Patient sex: M
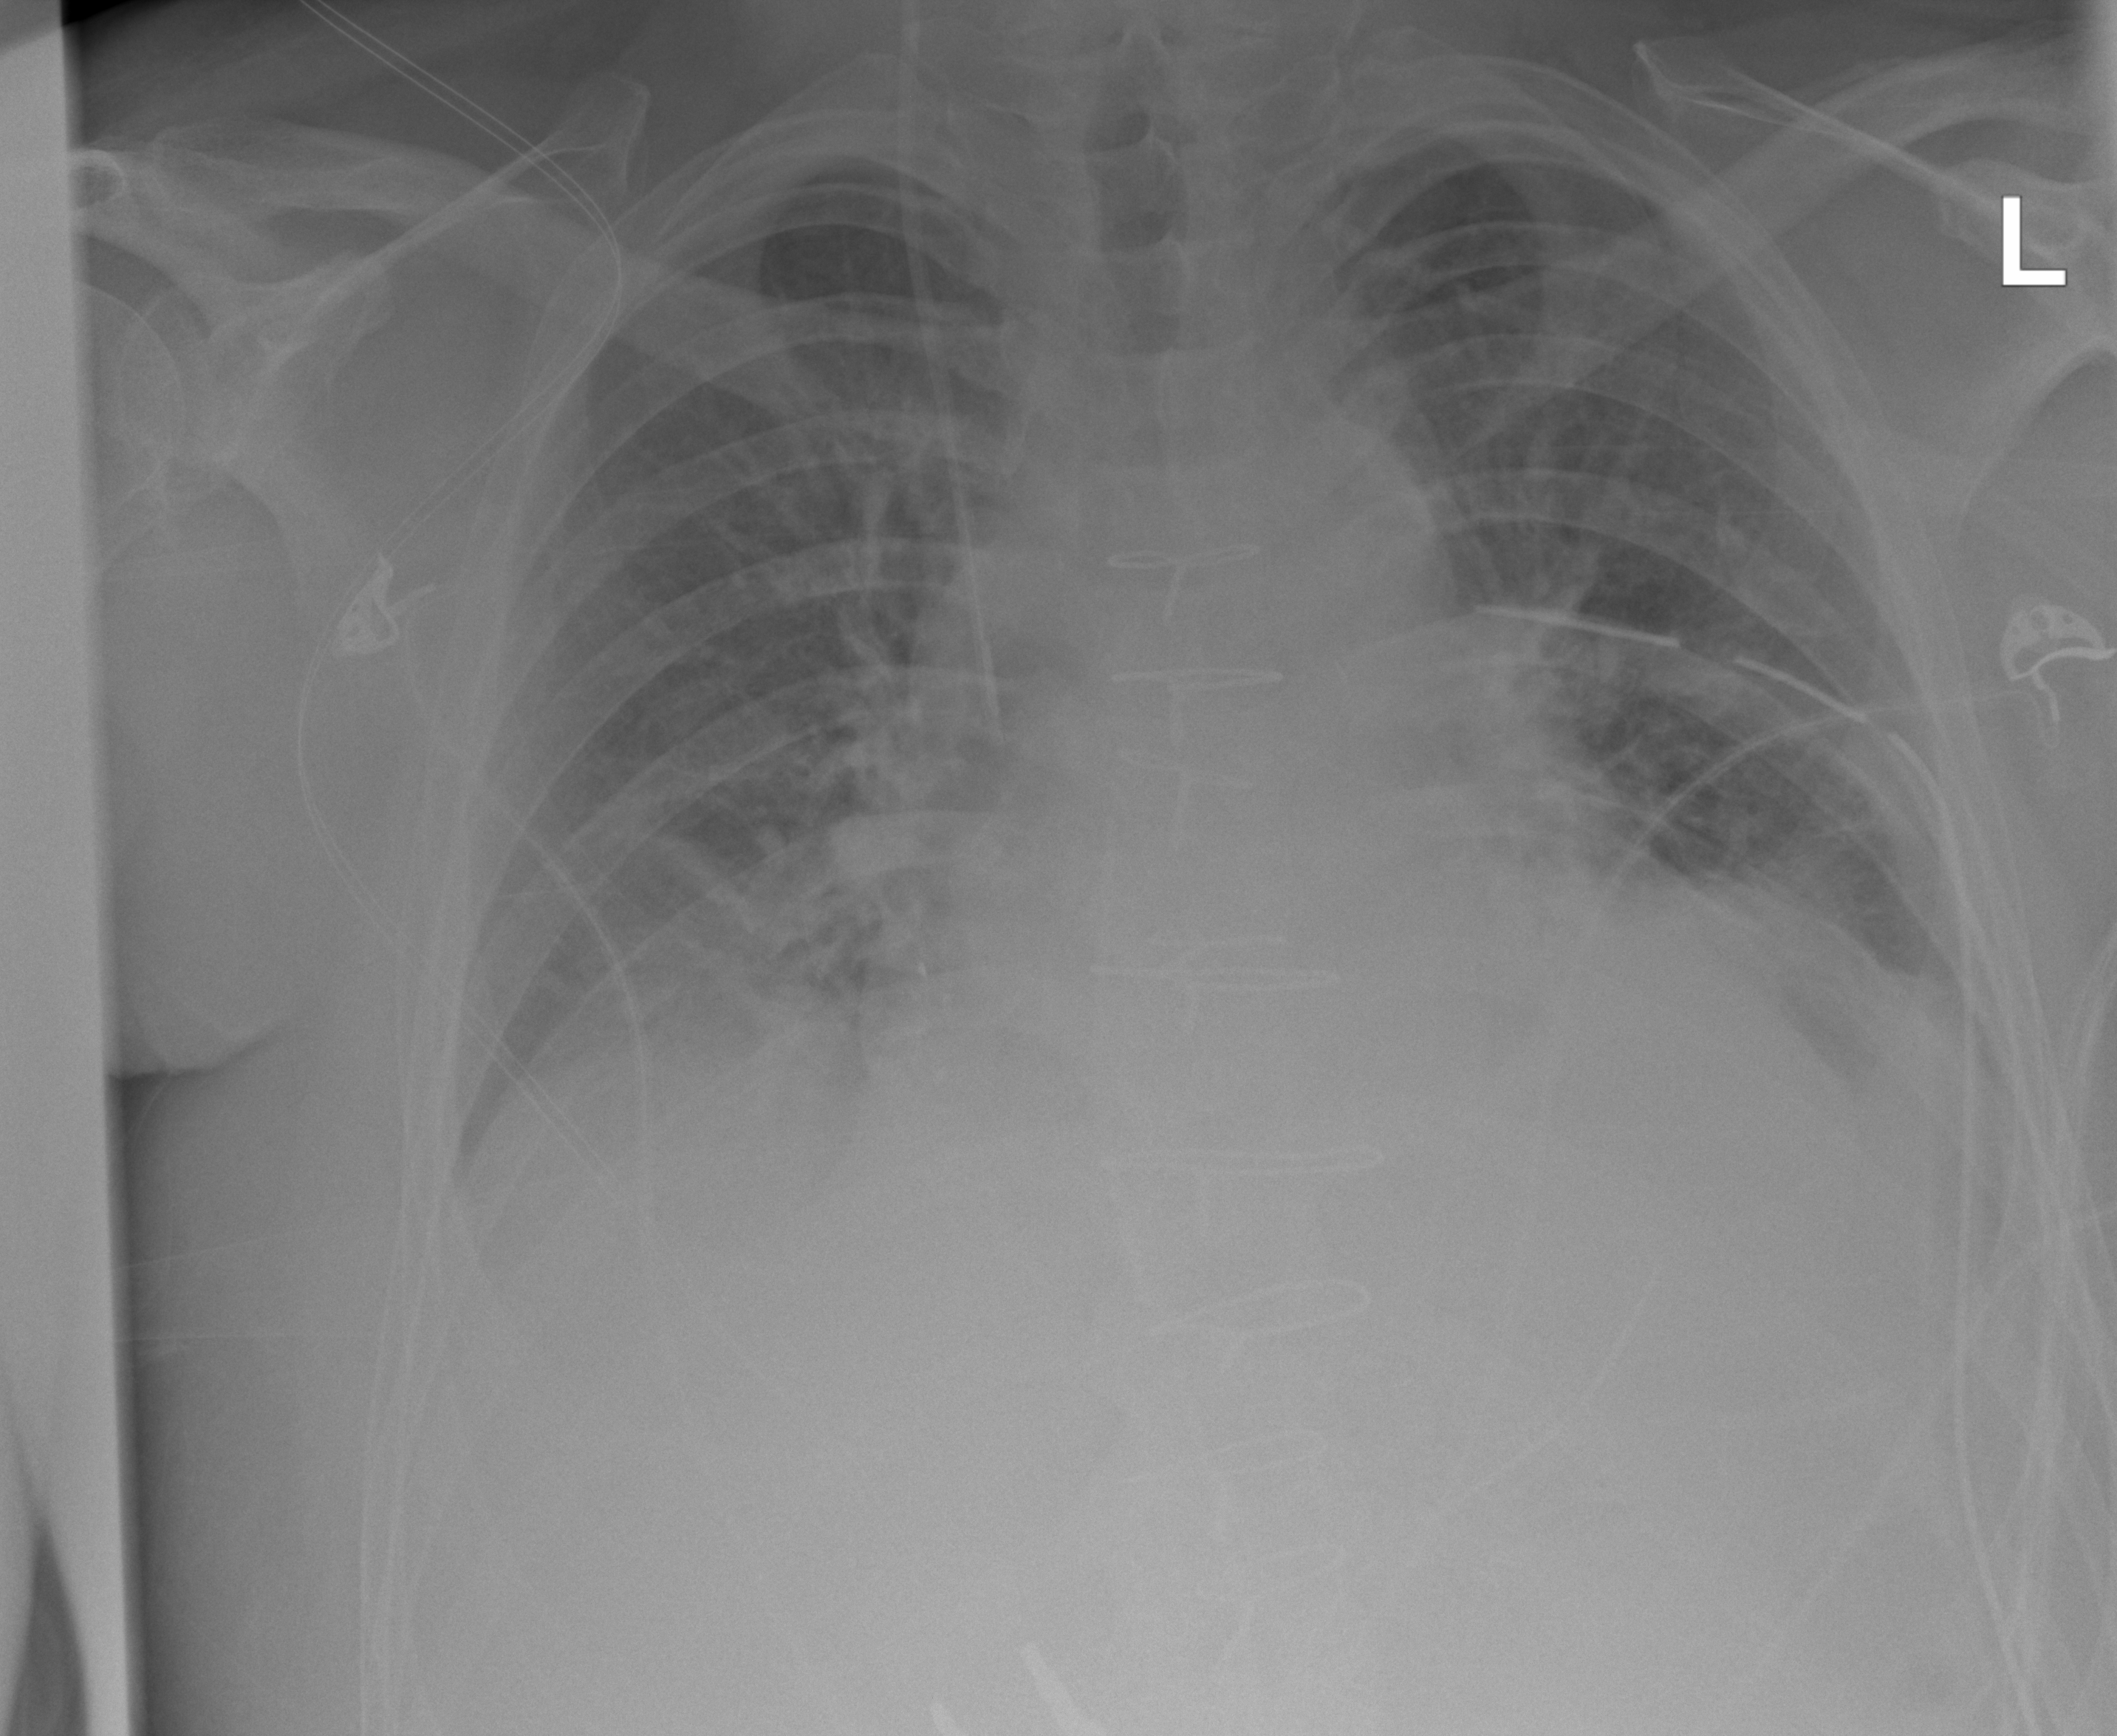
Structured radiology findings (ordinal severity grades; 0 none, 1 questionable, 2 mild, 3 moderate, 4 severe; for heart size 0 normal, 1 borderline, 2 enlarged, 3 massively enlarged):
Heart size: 2
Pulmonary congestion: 2
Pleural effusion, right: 2
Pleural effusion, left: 2
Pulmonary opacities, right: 0
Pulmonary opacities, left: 0
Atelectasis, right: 2
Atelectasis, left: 2